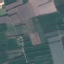
Label: PermanentCrop